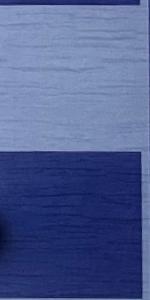
Label: Empty